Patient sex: M
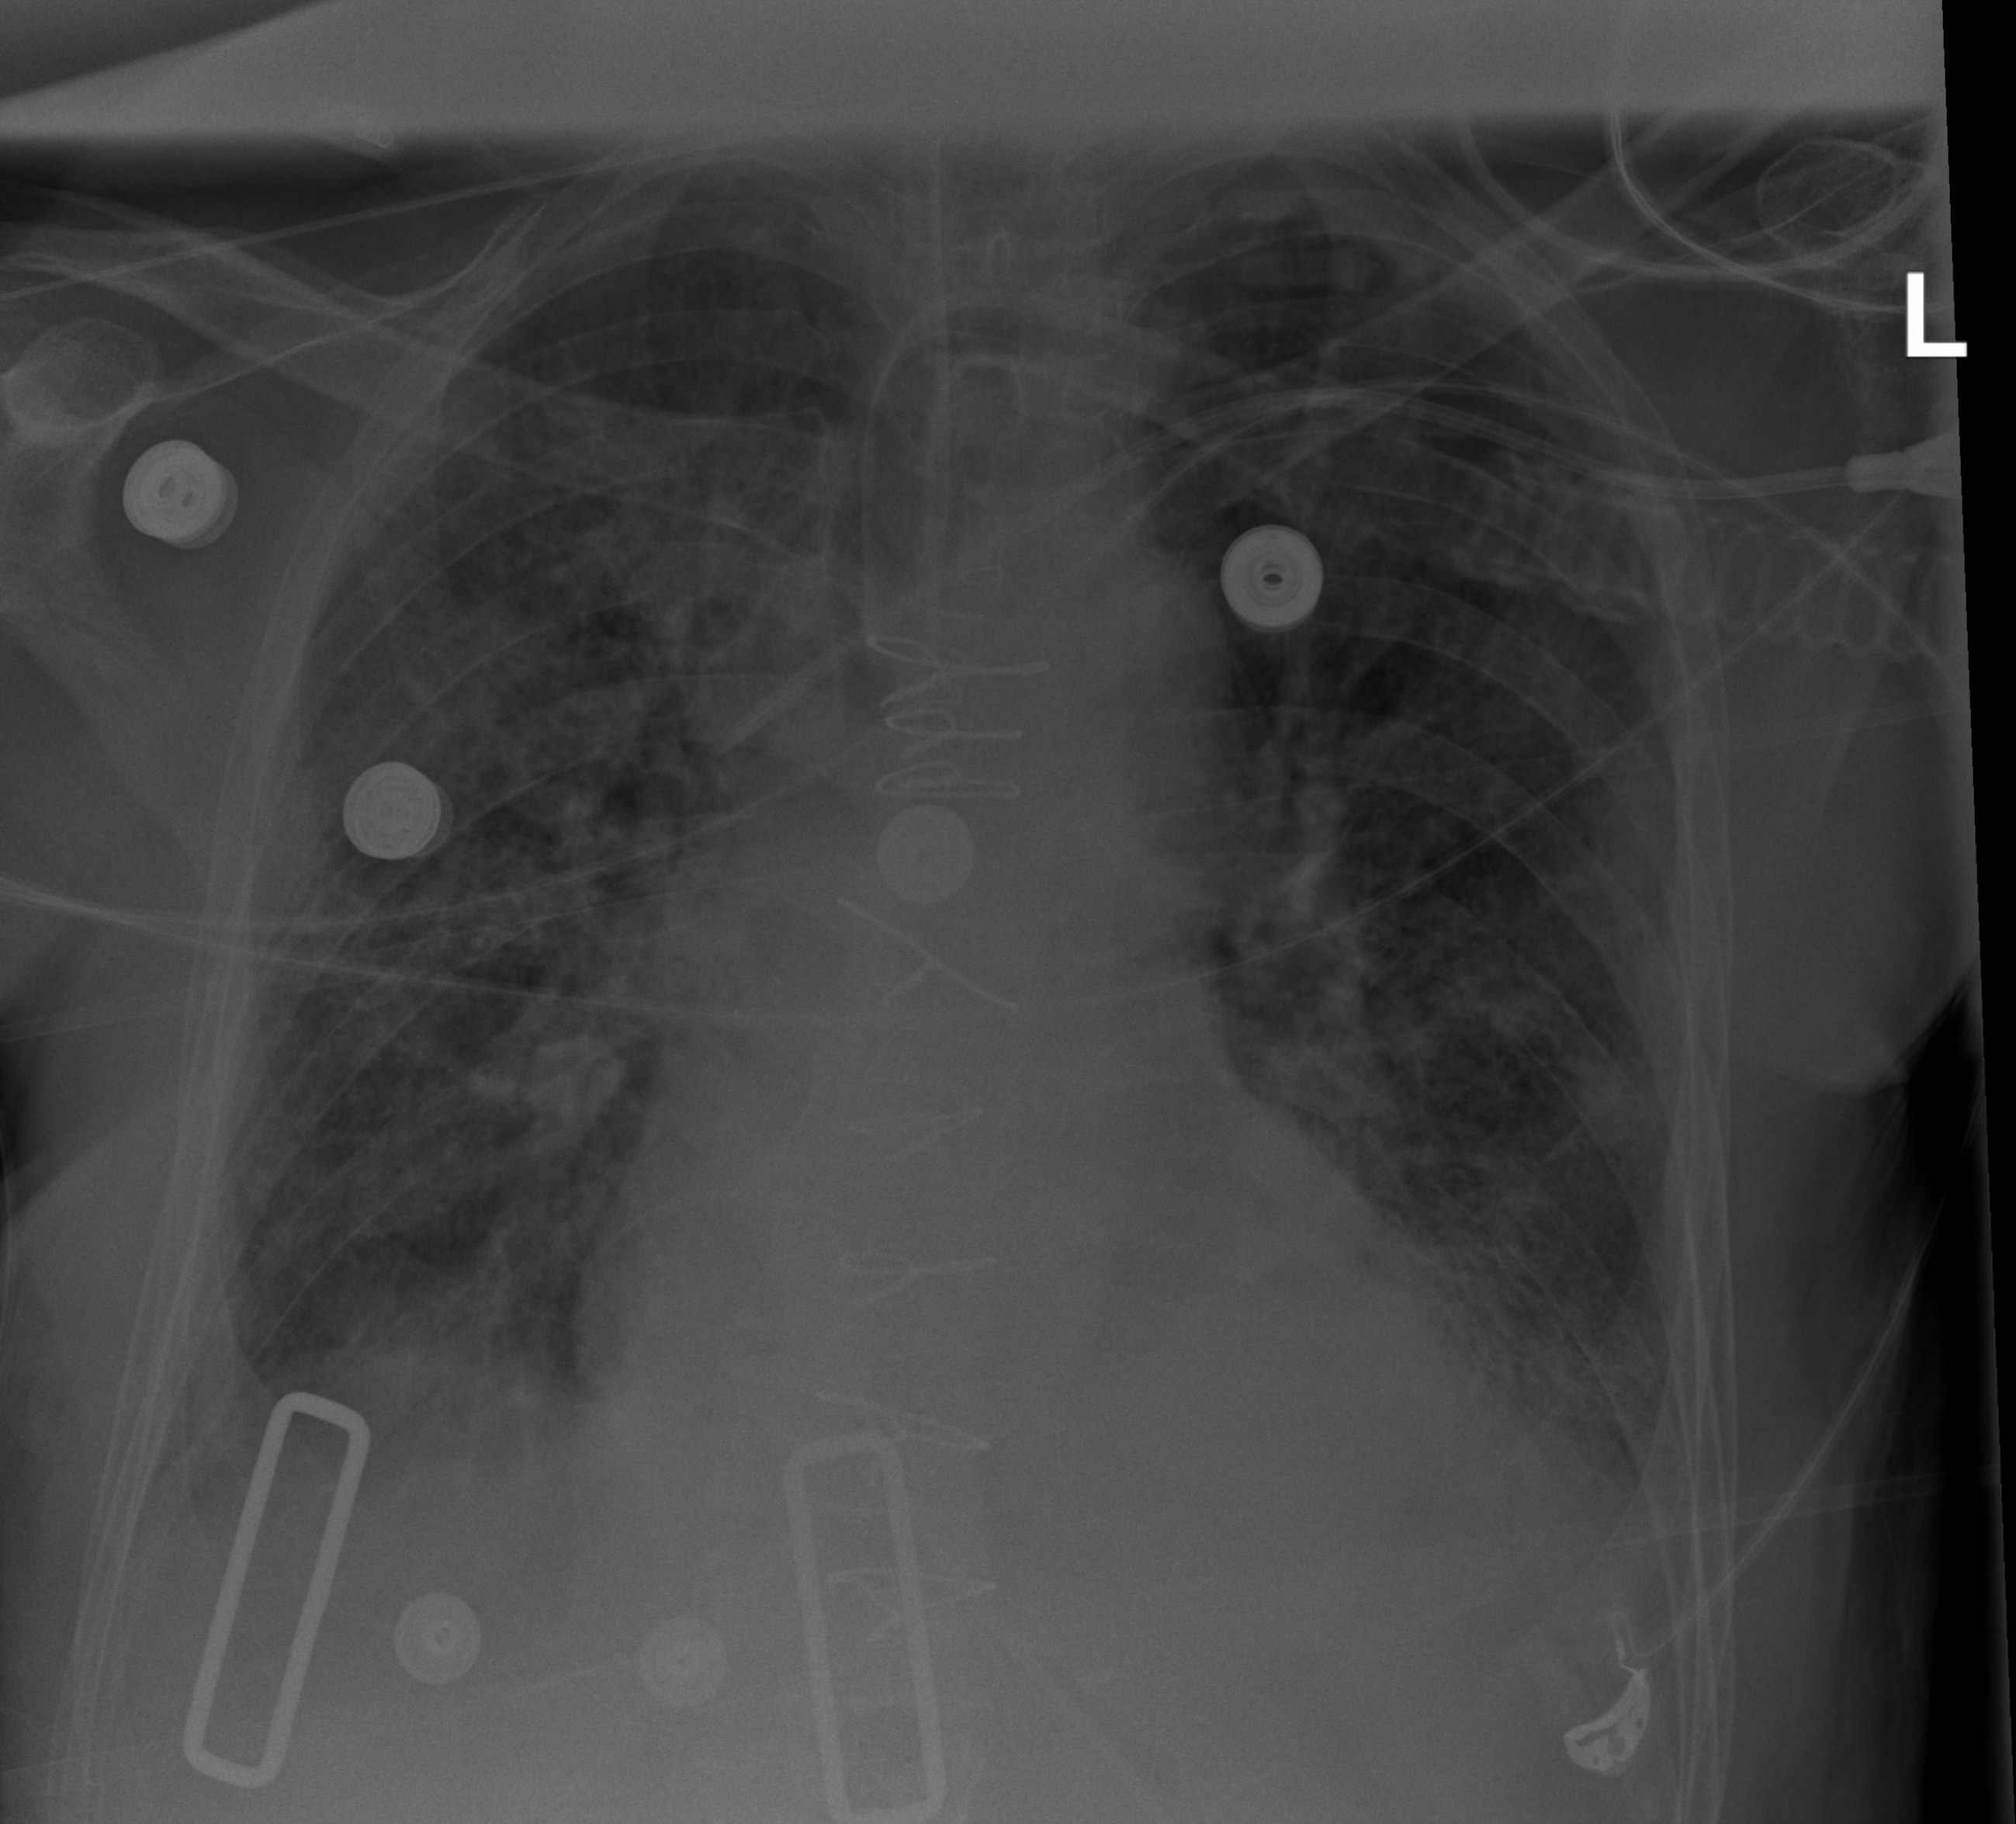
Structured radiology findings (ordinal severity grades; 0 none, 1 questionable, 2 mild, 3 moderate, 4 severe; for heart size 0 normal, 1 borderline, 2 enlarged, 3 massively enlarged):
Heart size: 2
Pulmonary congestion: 2
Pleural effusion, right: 2
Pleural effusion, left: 2
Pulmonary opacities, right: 2
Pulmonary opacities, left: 2
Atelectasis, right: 2
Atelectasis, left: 2